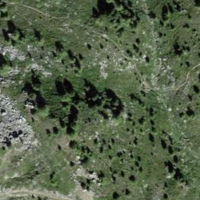
EUNIS habitat code: 26
Species observed at this site:
Empetrum nigrum